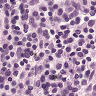
Metastatic tissue present: no